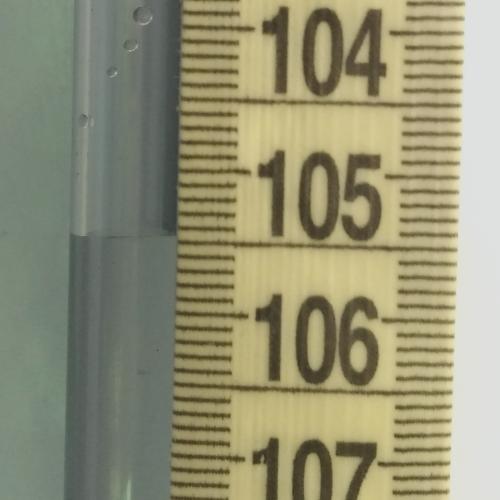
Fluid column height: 105.5 cm